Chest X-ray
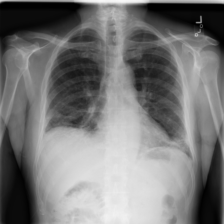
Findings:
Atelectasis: negative
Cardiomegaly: negative
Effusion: negative
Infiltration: negative
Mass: negative
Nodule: negative
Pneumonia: negative
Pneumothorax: negative
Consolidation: negative
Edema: negative
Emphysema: negative
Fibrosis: negative
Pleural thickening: negative
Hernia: negative